Question: I'm tryin to do a simple web3 app with Next/Js & Firebase.
People can connect with their wallet from solana, to list their NFT, then choose one for connect in a game-container.
I'm stuck because i want to get infos from all connected players listed in Firebase. then with the infos create some div in the game-container with all the connected players.
But, when i try to get the snapshot of all the players, the onValue doesn't fire and i don't know why...
nothing happend, no console log or anything.
That's my code and my database below
'''
const database = getDatabase();
const reference = ref(database,'players/' + playerWallet);
const referenceDatabase = ref(database);
function initGame() {
const allPlayersRef = ref(database,'players/');
onValue(allPlayersRef, (snapshot) => { // NEVEER HAPEND IDK WHYYYYYYYYYYYYYYYY
if (snapshot.exists()){
console.log("Snap Exist");
} else {
console.log("snap is empty");
}
console.log("XXXXXXXXXXXXXXXXXXXXXXXXXX");
//start every change occurs
console.log("SNAP: "+snapshot.val());
players = snapshot.val() || {};
console.log("PLAYERS INFO : "+ players.playerName);
'''

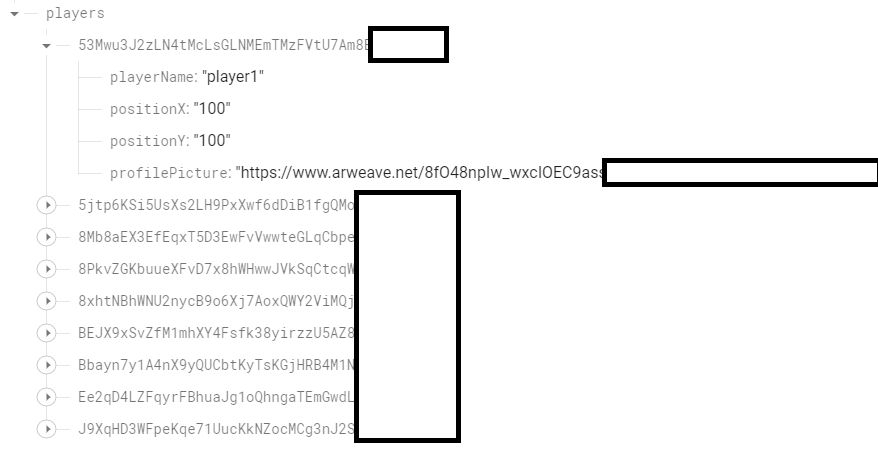
Answer: Are you sure the user has permission to read the data? If not, you'll get an error message in the console of where the code executes. Alternatively, you can also detect such a permissions error with:
'''
onValue(allPlayersRef, (snapshot) => {
...
}, (error) => {
console.error(error);
});
'''